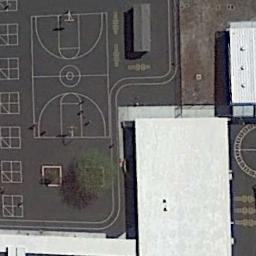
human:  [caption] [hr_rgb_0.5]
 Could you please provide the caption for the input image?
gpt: A basketball court on the vacant lot and two white buildings beside .

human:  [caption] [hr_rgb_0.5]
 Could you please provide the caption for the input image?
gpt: There is a basketball court next to a white building .

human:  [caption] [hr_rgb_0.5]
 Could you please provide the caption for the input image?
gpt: A house is beside the basketball court .

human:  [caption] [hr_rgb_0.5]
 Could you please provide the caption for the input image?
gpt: There are many small squares on the left side of the basketball court .

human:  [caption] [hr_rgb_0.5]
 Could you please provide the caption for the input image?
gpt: The basketball court is on playing field, Nearby there are some buildings .